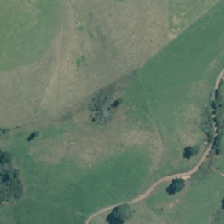
Land cover: low_producing_grassland